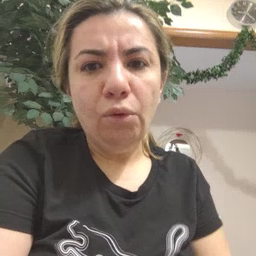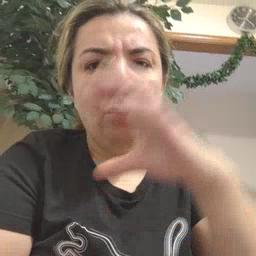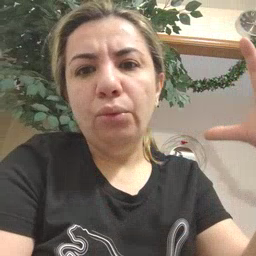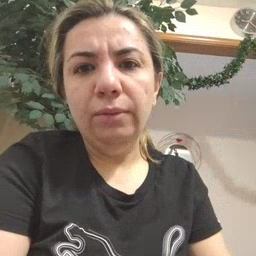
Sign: balloon